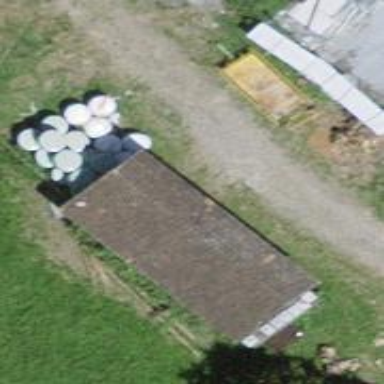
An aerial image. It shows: Barn.